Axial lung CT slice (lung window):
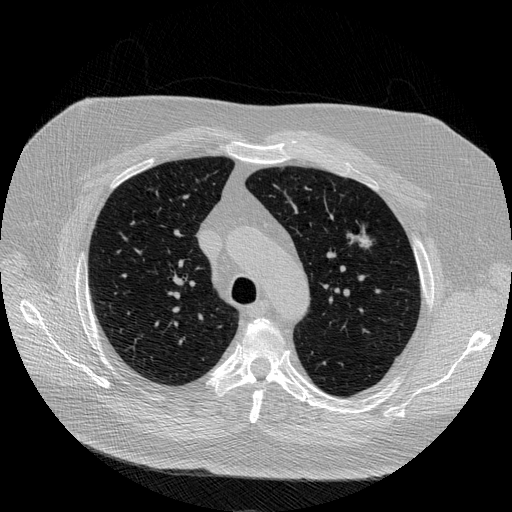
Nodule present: yes
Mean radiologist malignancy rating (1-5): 5